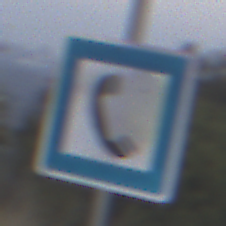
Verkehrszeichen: Fernsprecher
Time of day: SunriseSunset
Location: Outdoor (Suburban)
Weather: Clear
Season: NotSpecified
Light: Natural